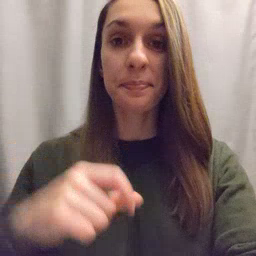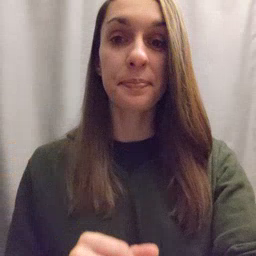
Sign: time